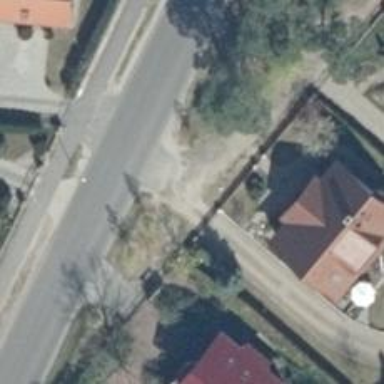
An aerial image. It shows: Residential road with sandy surface.